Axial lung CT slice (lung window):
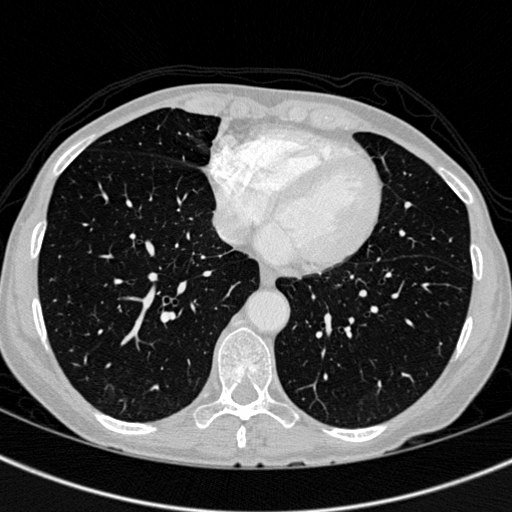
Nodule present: no